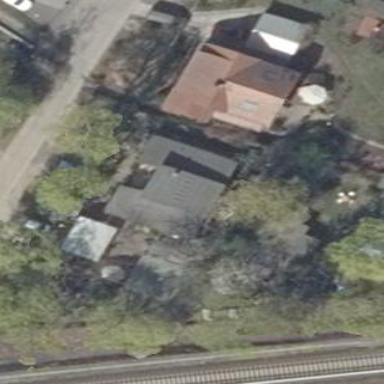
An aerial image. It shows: Detached building with saltbox roof shape.